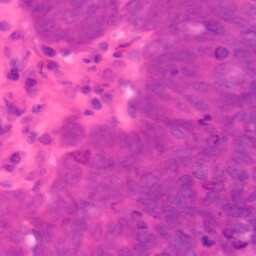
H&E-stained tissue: Colon